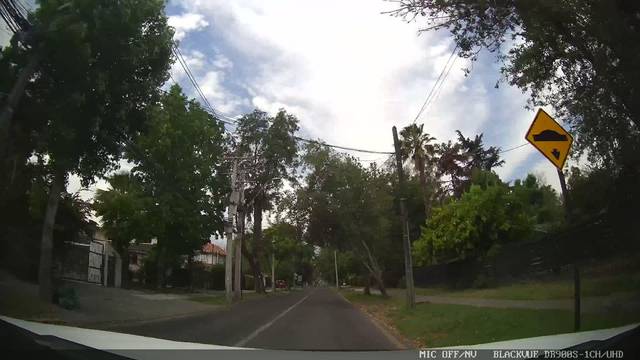
Region: Chile
Coordinates: -33.442, -70.548